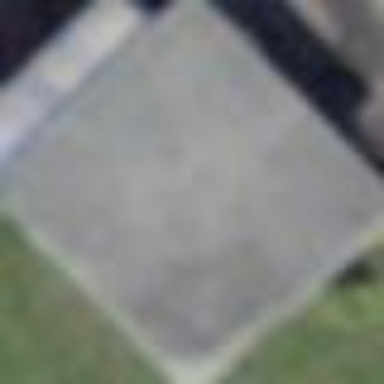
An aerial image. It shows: Garage.